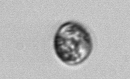
Label: Dinophyceae